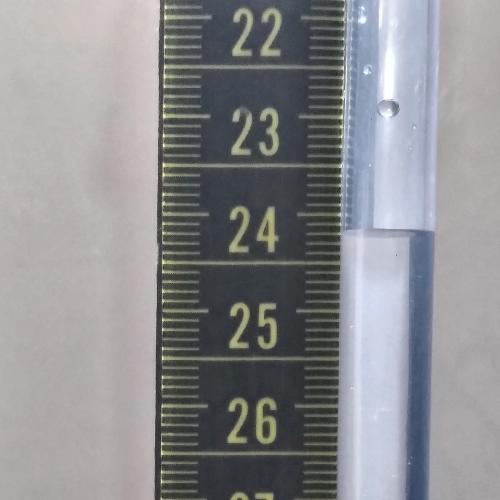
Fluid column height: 24.2 cm